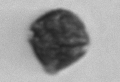
Label: Scrippsiella